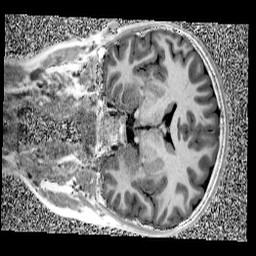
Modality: UNIT1
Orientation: coronal
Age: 11
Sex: male
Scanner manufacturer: siemens
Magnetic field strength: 3 T
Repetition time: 4 s
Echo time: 0.00299 s